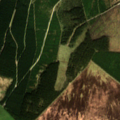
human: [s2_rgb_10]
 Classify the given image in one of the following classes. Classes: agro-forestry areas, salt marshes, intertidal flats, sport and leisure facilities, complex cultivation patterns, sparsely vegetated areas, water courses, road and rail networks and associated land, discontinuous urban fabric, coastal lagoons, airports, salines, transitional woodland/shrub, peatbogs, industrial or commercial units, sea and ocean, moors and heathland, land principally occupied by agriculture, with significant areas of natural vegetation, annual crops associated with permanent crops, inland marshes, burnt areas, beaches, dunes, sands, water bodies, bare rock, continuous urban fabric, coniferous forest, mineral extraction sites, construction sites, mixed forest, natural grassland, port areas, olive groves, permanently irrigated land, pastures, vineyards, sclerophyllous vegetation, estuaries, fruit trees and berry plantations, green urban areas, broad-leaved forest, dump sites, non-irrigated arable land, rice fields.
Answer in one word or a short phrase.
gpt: pastures, coniferous forest, moors and heathland, transitional woodland/shrub